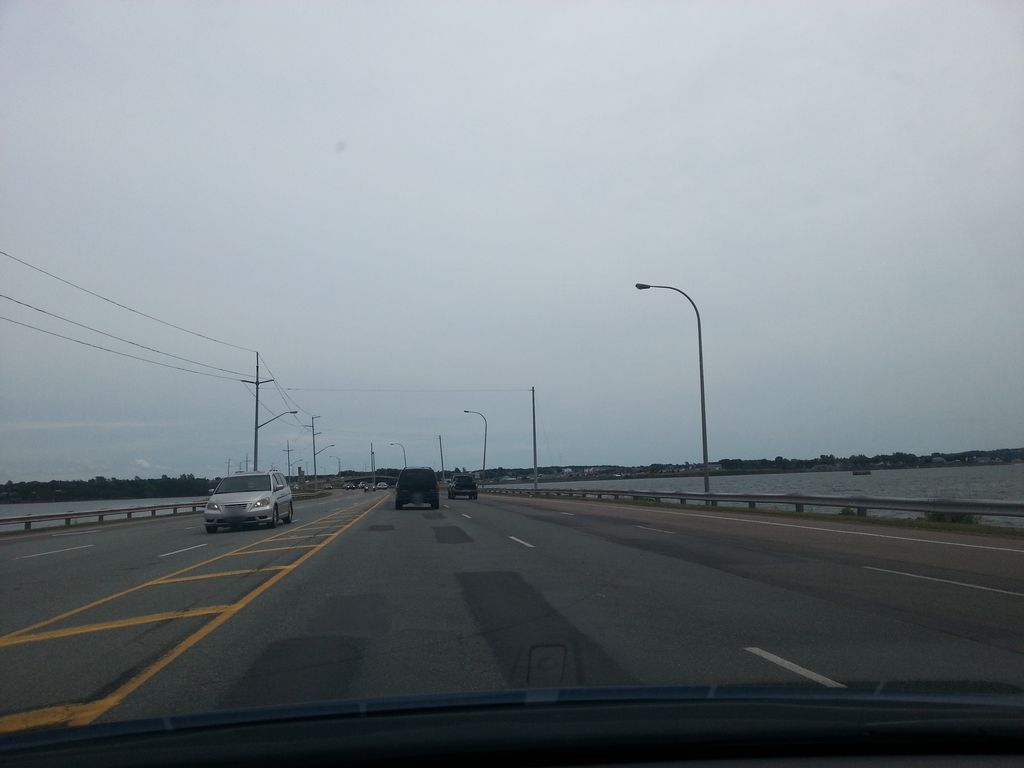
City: charlottetown